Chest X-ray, PA view. Patient: 57 years old, sex F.
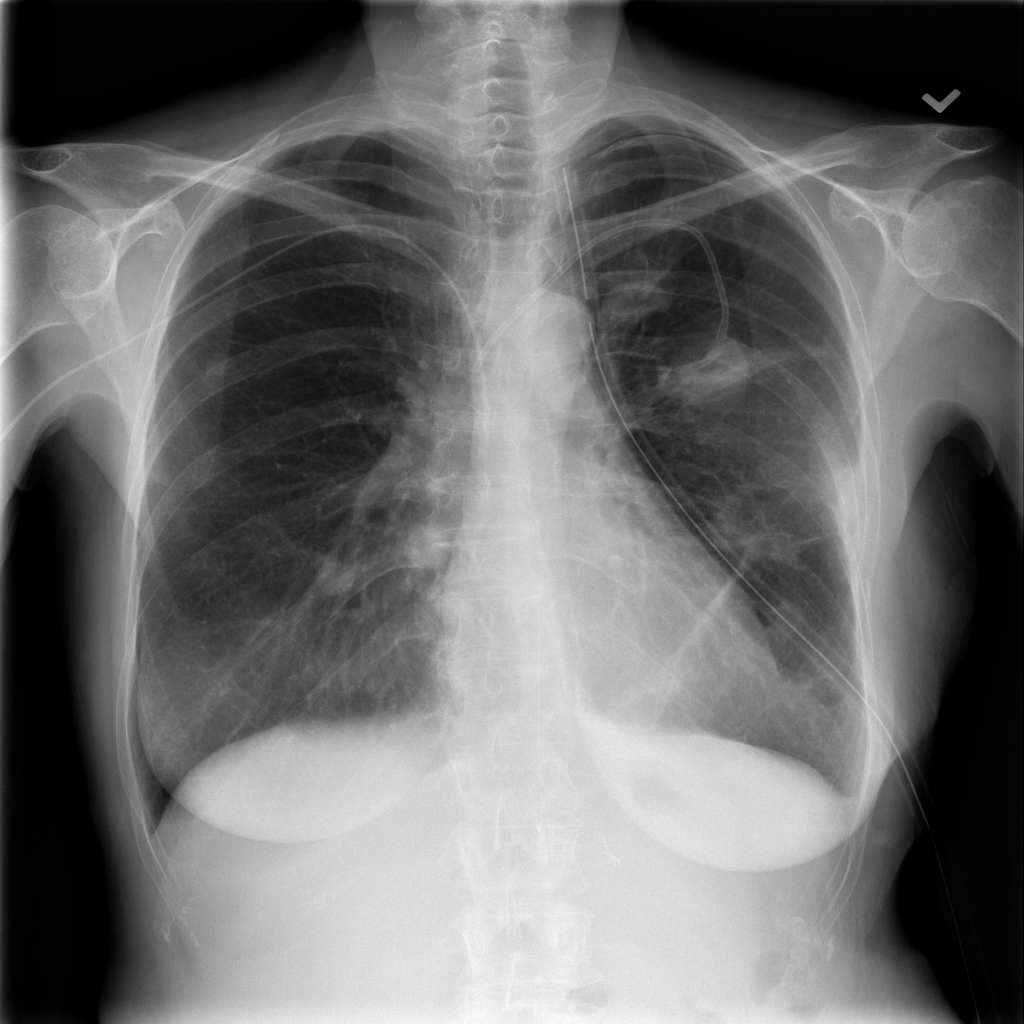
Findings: Effusion, Pneumothorax